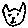
Label: cat